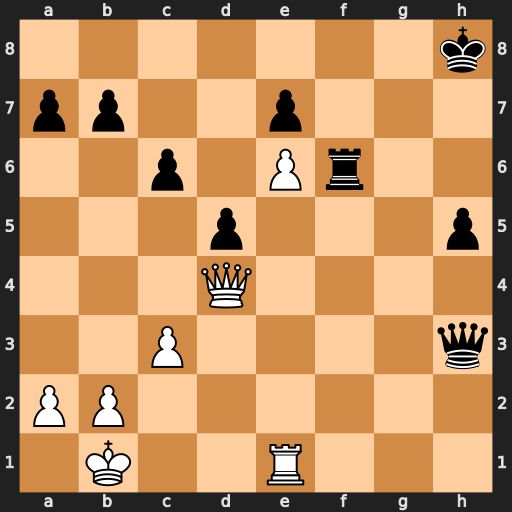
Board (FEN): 7k/pp2p3/2p1Pr2/3p3p/3Q4/2P4q/PP6/1K2R3
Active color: w
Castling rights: -
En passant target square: -
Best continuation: Qxf6+ exf6 e7 Qf5+ Ka1